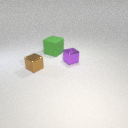
large green rubber cube behind small brown metal cube